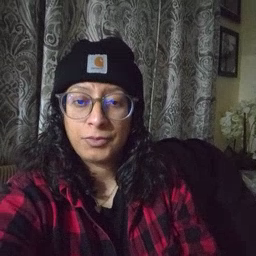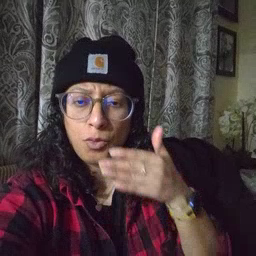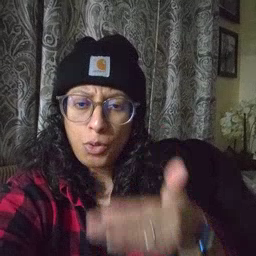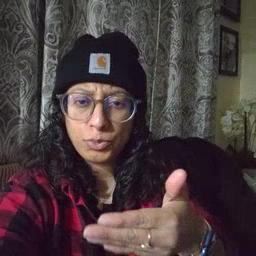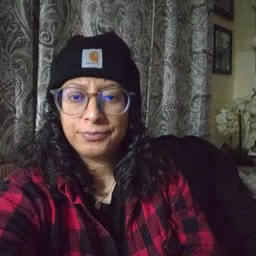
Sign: close